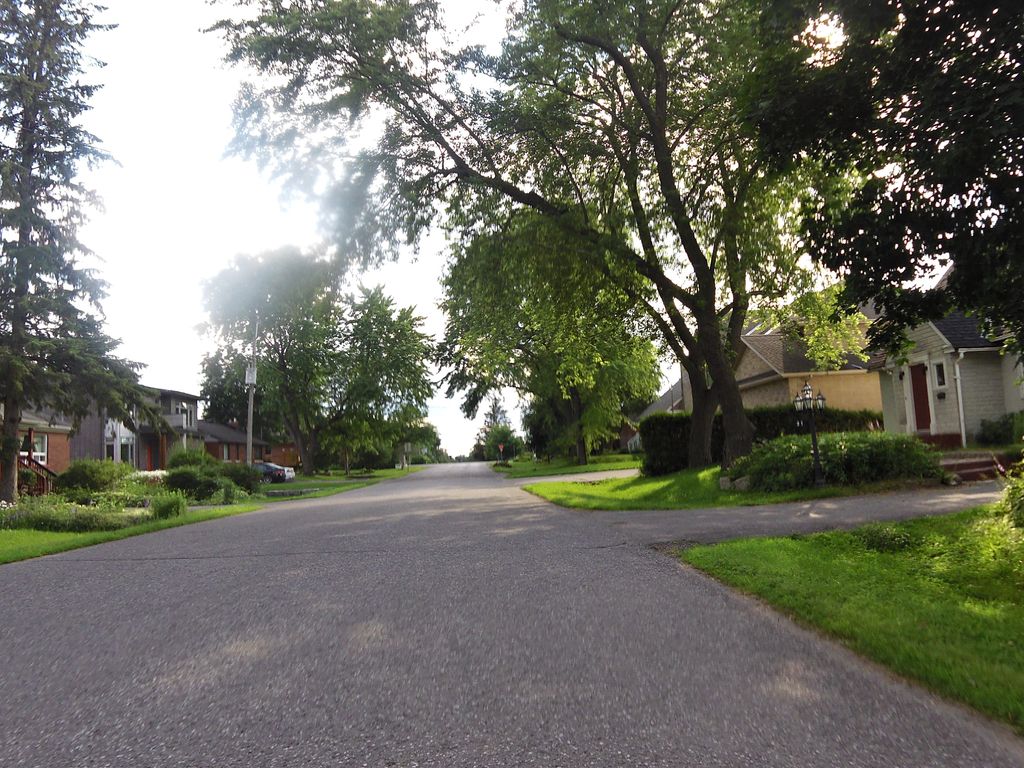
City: ottawa-gatineau